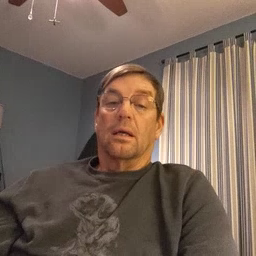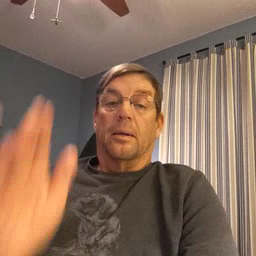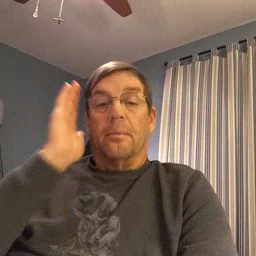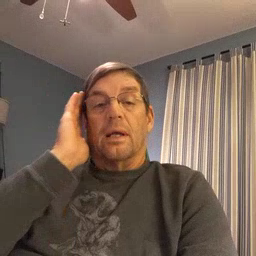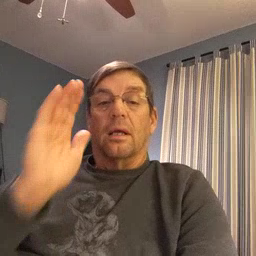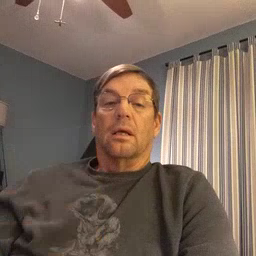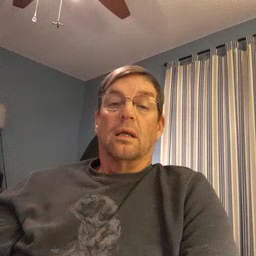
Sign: bed